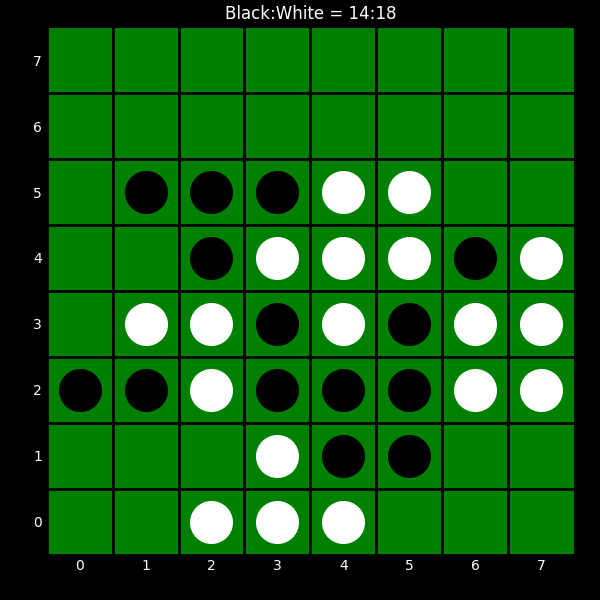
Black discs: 14
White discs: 18